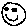
Label: smiley face